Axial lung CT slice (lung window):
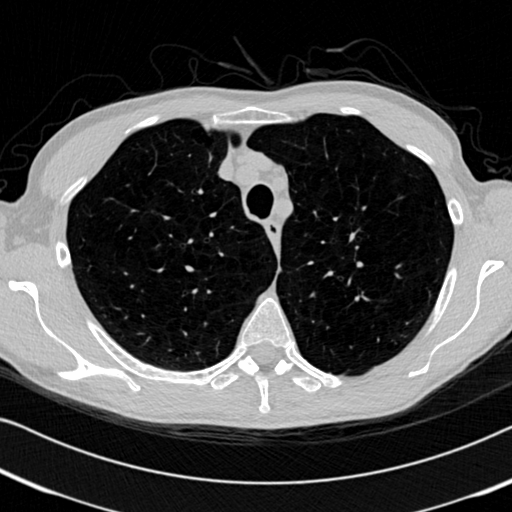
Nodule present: no